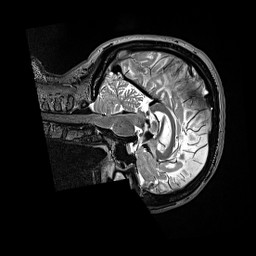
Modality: T2w
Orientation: sagittal
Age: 59
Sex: female
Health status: ill
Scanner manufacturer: siemens
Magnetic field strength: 3 T
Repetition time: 3.2 s
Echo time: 0.564 s